Here is the raw accelerometer signal from a rotor rig, plotted against time. Based on the visible evidence, which rotor condition applies: normal, misalignment, unbalance, looseness?
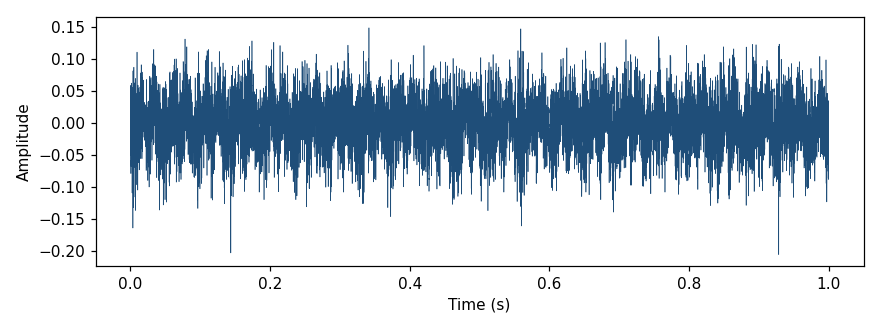
Answer: looseness